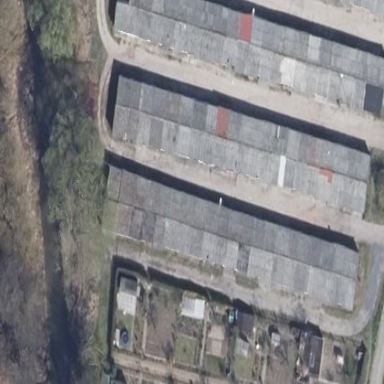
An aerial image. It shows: Group of garages.